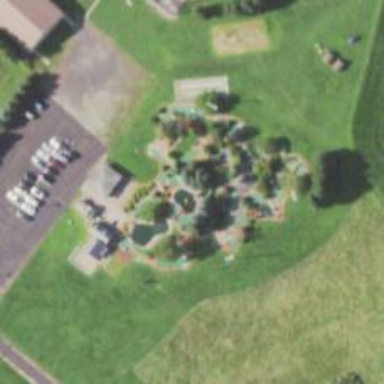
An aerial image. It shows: Miniature golf course.